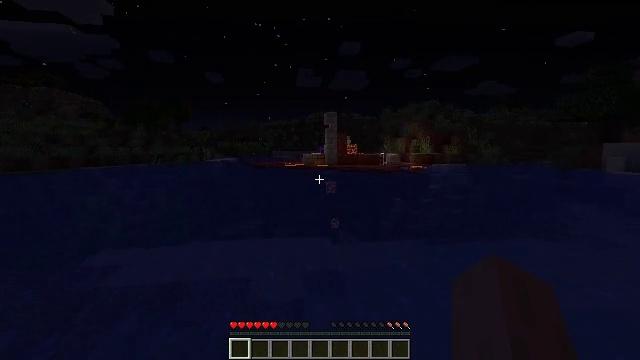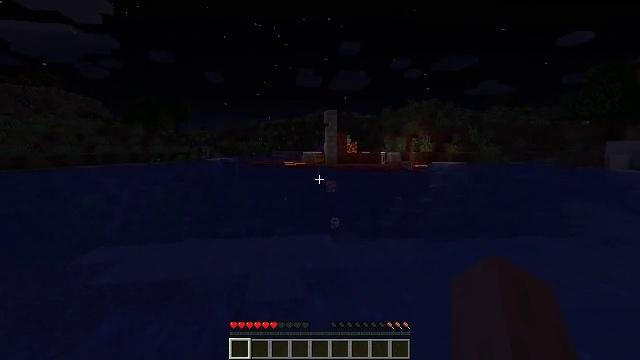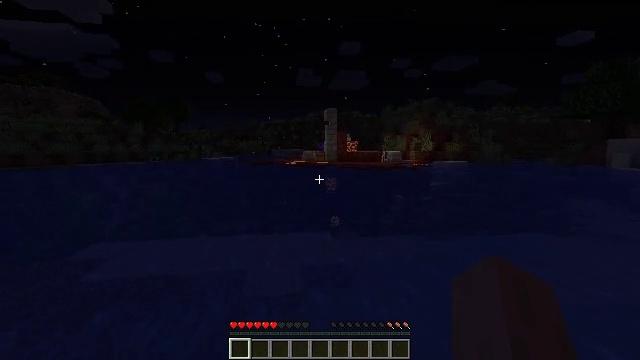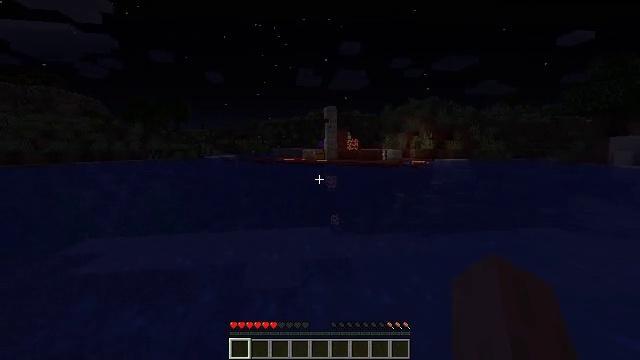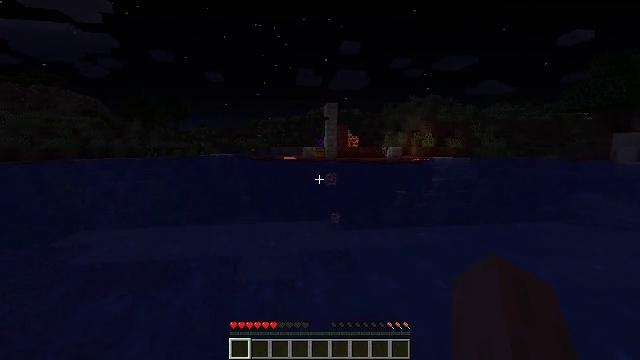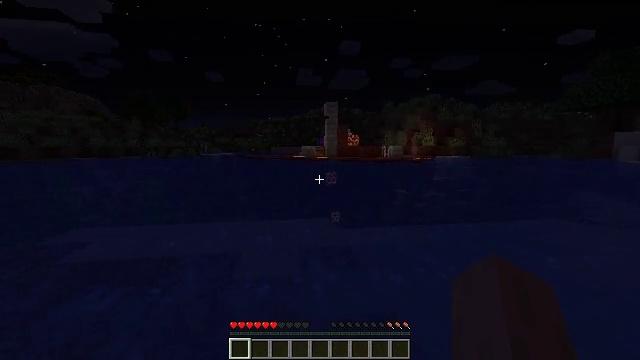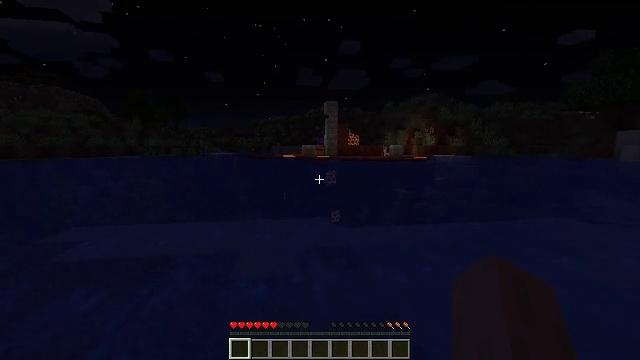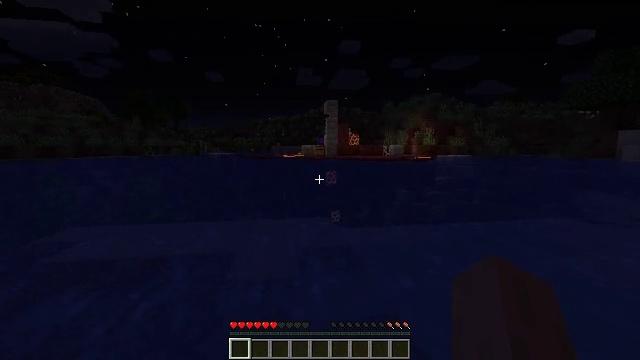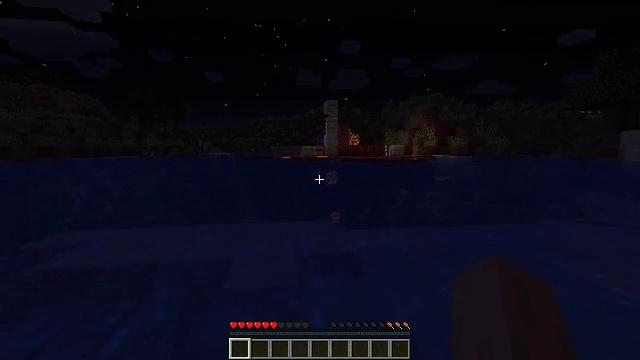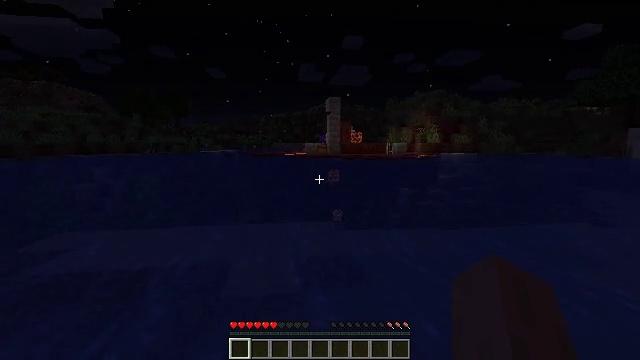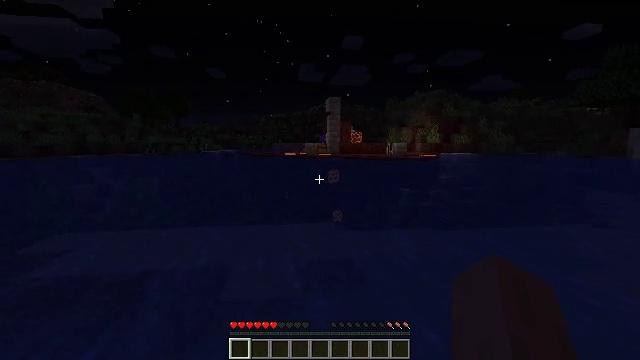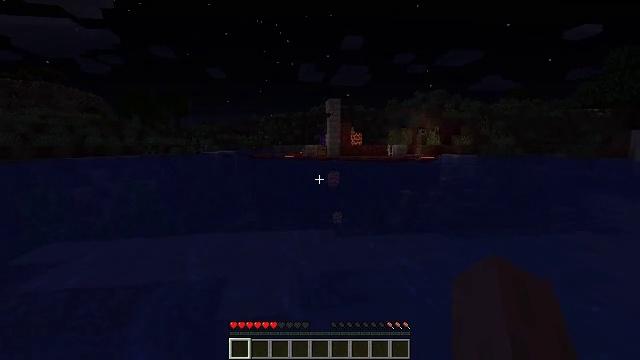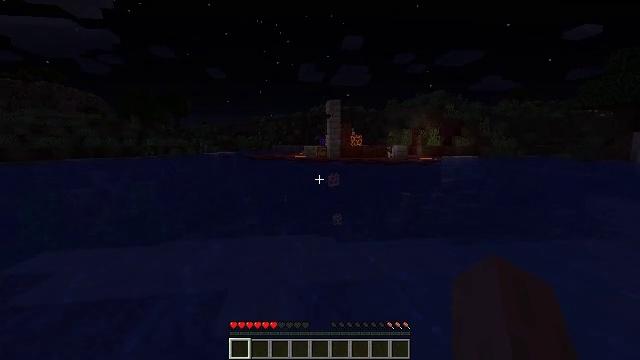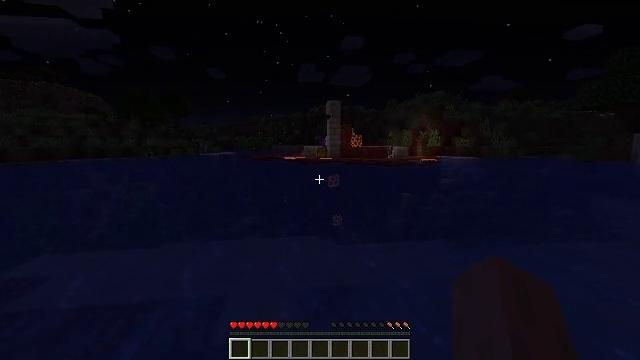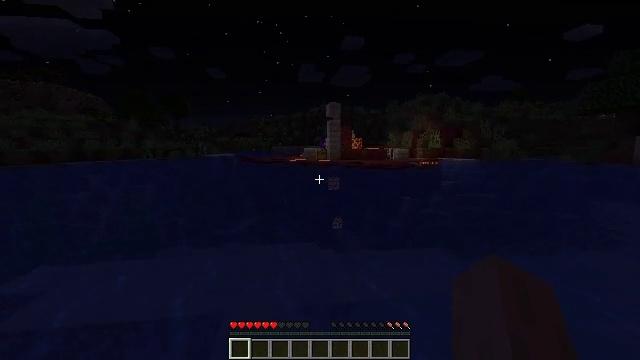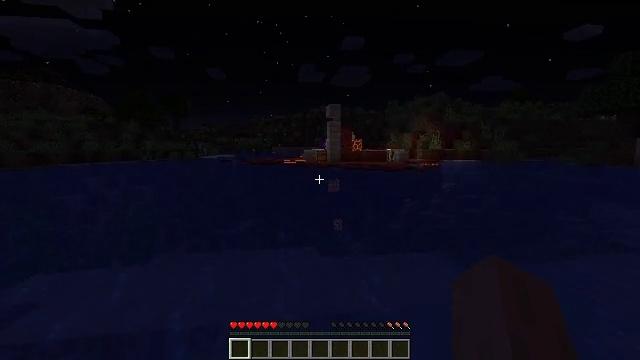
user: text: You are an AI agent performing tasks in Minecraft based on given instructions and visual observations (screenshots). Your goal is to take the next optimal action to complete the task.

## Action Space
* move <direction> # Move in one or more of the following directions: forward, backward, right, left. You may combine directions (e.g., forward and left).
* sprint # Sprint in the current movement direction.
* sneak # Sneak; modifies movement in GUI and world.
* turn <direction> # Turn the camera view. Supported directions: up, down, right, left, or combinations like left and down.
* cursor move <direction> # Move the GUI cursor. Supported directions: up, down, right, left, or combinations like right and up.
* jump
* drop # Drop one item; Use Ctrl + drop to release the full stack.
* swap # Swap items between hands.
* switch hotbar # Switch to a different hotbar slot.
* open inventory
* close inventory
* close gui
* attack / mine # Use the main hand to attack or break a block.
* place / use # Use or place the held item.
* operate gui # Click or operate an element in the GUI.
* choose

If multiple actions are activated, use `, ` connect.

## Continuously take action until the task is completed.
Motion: motion action
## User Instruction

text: Mine grass block from the ground.
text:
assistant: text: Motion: move forward, jump
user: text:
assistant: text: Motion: move forward, jump
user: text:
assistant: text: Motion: move forward, jump
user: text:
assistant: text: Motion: move forward, jump
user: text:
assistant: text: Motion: move forward, jump
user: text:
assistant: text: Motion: move forward, jump
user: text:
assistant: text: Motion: move forward, jump
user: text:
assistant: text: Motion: move forward, jump
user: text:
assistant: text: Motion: move forward, jump
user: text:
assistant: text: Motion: move forward, jump
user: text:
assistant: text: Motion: move forward, jump
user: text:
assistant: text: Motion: move forward, jump
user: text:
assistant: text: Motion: move forward, jump
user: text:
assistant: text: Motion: move forward, jump
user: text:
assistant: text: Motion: move forward, jump
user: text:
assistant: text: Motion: move forward, jump
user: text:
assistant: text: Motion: move forward, jump
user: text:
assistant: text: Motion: move forward, jump
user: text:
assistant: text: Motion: move forward, jump
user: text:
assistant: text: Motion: move forward, jump
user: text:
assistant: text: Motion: move forward, jump
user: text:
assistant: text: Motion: move forward, jump
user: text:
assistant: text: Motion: move forward, jump
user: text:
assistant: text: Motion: move forward, jump
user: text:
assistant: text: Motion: move forward, jump
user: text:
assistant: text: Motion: move forward, jump
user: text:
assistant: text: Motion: move forward, jump
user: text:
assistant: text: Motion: move forward, jump
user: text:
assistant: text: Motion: move forward, jump
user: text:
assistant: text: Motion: move forward, jump